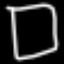
Label: square